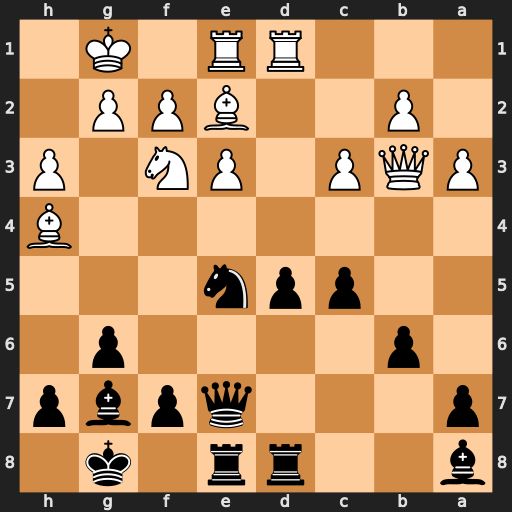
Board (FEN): b2rr1k1/p3qpbp/1p4p1/2ppn3/7B/PQP1PN1P/1P2BPP1/3RR1K1
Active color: b
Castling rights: -
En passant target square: -
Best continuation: Nxf3+ Bxf3 Qxh4